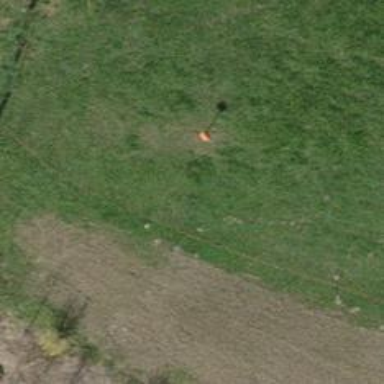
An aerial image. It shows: Pipeline marker.